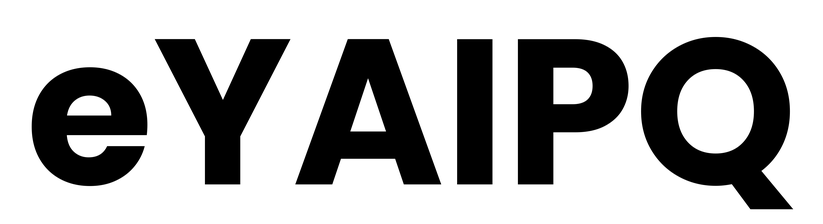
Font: Poppins-Bold